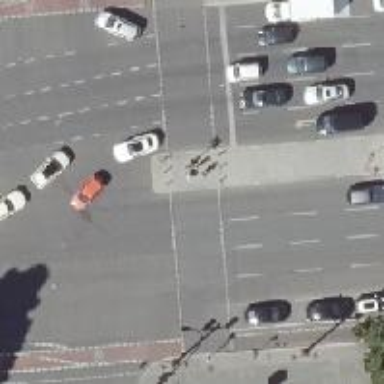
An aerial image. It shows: Footway that serves as traffic island.